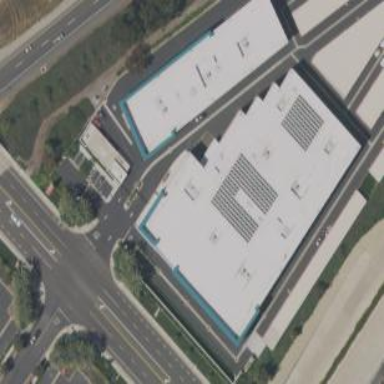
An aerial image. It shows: Commercial building.